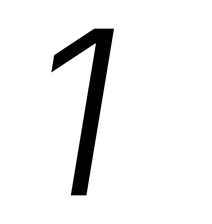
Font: Inter-Italic_Light_Italic